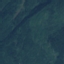
Label: Forest